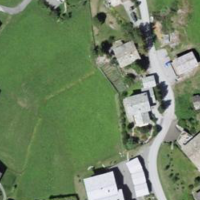
EUNIS habitat code: 55
Species observed at this site:
Phoenicurus ochruros